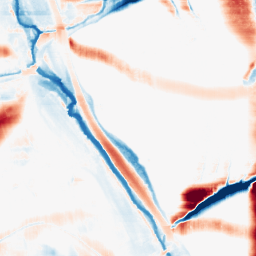
Category: morphological
Decomposition family: morphological_rect
Decomposition parameters: operation: average
width: 50
height: 20
Upsampling method: linear_exact
Upsampling parameters: scale: 4
Upsampling scale: 4